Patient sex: F
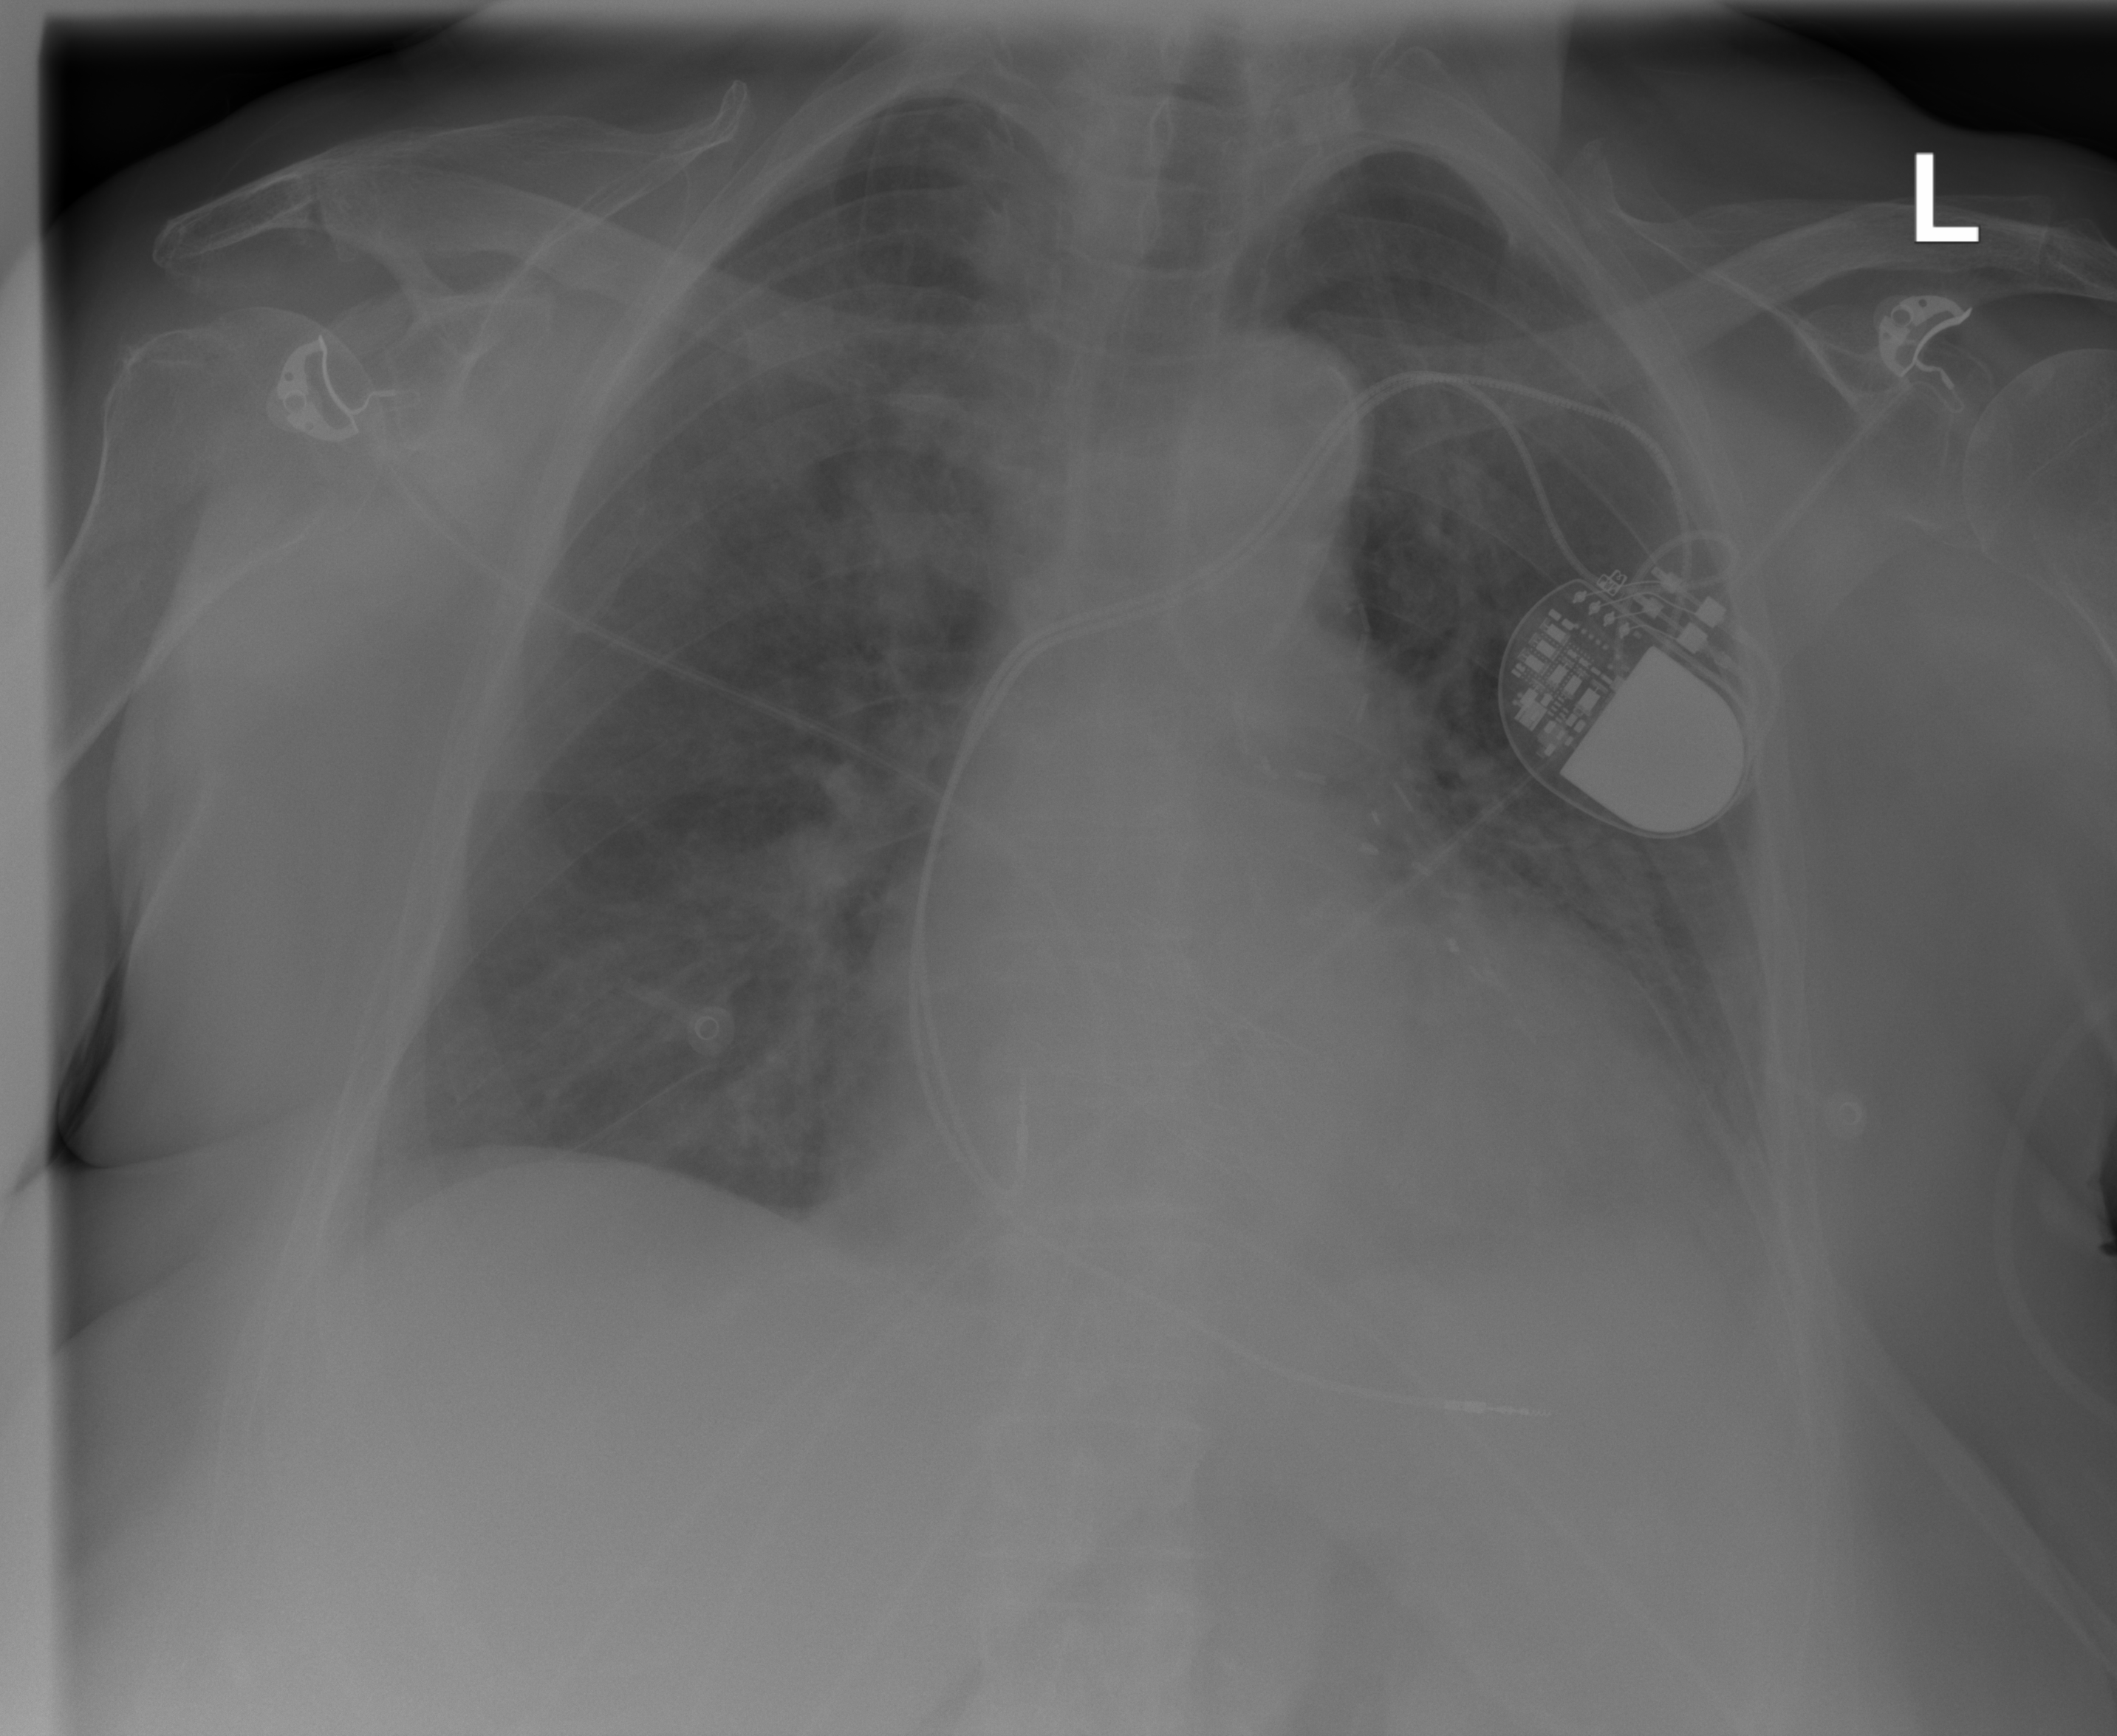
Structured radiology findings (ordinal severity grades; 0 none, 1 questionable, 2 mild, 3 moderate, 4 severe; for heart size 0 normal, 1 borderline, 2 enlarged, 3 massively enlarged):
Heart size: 2
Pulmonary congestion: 3
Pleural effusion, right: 0
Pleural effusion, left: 0
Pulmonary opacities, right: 0
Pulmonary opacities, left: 0
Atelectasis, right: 0
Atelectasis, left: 0